Question: I have to place the image to left and right corner with two arrows.But it is placing near to the centre.
I used linearlayout for both arrows and set the orientation to horizontal.I have posted the codes and screenshot below:
'''
<?xml version="1.0" encoding="utf-8"?>
<RelativeLayout
xmlns:android="http://schemas.android.com/apk/res/android"
android:orientation="vertical"
android:layout_width="fill_parent"
android:layout_height="fill_parent">
<RelativeLayout
android:id="@+id/relative"
android:layout_width="fill_parent"
android:layout_height="fill_parent"
android:layout_above="@+id/linear"
android:layout_alignParentTop="true">
<ImageView
android:layout_width="fill_parent"
android:layout_height="fill_parent"
android:id="@+id/imageView"
android:layout_alignParentRight="true"
android:layout_alignParentEnd="true"
android:layout_alignParentTop="true"
android:layout_alignParentBottom="true" />
</RelativeLayout>
<LinearLayout
android:id="@+id/linear"
android:layout_width="fill_parent"
android:layout_height="wrap_content"
android:layout_alignParentBottom="true"
android:layout_centerHorizontal="true"
android:orientation="horizontal">
<ImageButton
android:id="@+id/rightArrow"
android:layout_width="0dip"
android:layout_height="match_parent"
android:layout_gravity="right"
android:layout_weight=".01"
android:background="@null"
android:paddingLeft="50dp"
android:padding="5dp"
android:src="@drawable/left_arrow"
/>
<ImageButton
android:id="@+id/leftArrow"
android:layout_width="0dip"
android:layout_height="match_parent"
android:layout_gravity="left"
android:layout_weight=".01"
android:background="@null"
android:padding="5dp"
android:src="@drawable/right_arrow" />
</LinearLayout>
</RelativeLayout>
'''

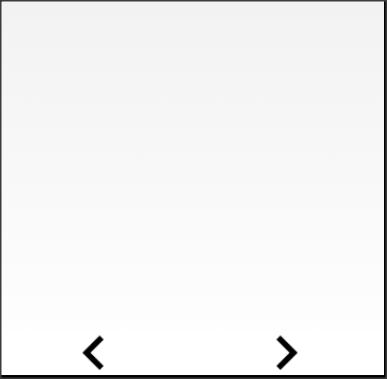
Answer: Try this it will perfect as per your requirment,
'''
<?xml version="1.0" encoding="utf-8"?>
<RelativeLayout
xmlns:android="http://schemas.android.com/apk/res/android"
android:orientation="vertical"
android:layout_width="fill_parent"
android:layout_height="fill_parent">
<RelativeLayout
android:id="@+id/relative"
android:layout_width="fill_parent"
android:layout_height="fill_parent"
android:layout_above="@+id/linear"
android:layout_alignParentTop="true">
<ImageView
android:layout_width="fill_parent"
android:layout_height="fill_parent"
android:id="@+id/imageView"
android:layout_alignParentRight="true"
android:layout_alignParentEnd="true"
android:layout_alignParentTop="true"
android:layout_alignParentBottom="true" />
</RelativeLayout>
<LinearLayout
android:id="@+id/linear"
android:layout_width="fill_parent"
android:layout_height="wrap_content"
android:layout_alignParentBottom="true"
android:layout_centerHorizontal="true"
android:orientation="horizontal">
<Button
android:id="@+id/rightArrow"
android:layout_width="0dip"
android:layout_height="match_parent"
android:layout_gravity="right"
android:layout_weight=".01"
android:background="@null"
android:paddingLeft="50dp"
android:padding="5dp"
android:drawableLeft="@drawable/left_arrow"
/>
<Button
android:id="@+id/leftArrow"
android:layout_width="0dip"
android:layout_height="match_parent"
android:layout_gravity="left"
android:layout_weight=".01"
android:background="@null"
android:padding="5dp"
android:drawableRight="@drawable/right_arrow" />
</LinearLayout>
</RelativeLayout>
'''

Hope this will be helpful...thanks